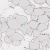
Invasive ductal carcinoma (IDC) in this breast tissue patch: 0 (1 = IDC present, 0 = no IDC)